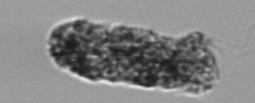
Label: fecal_pellet